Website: lowes
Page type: account-selection
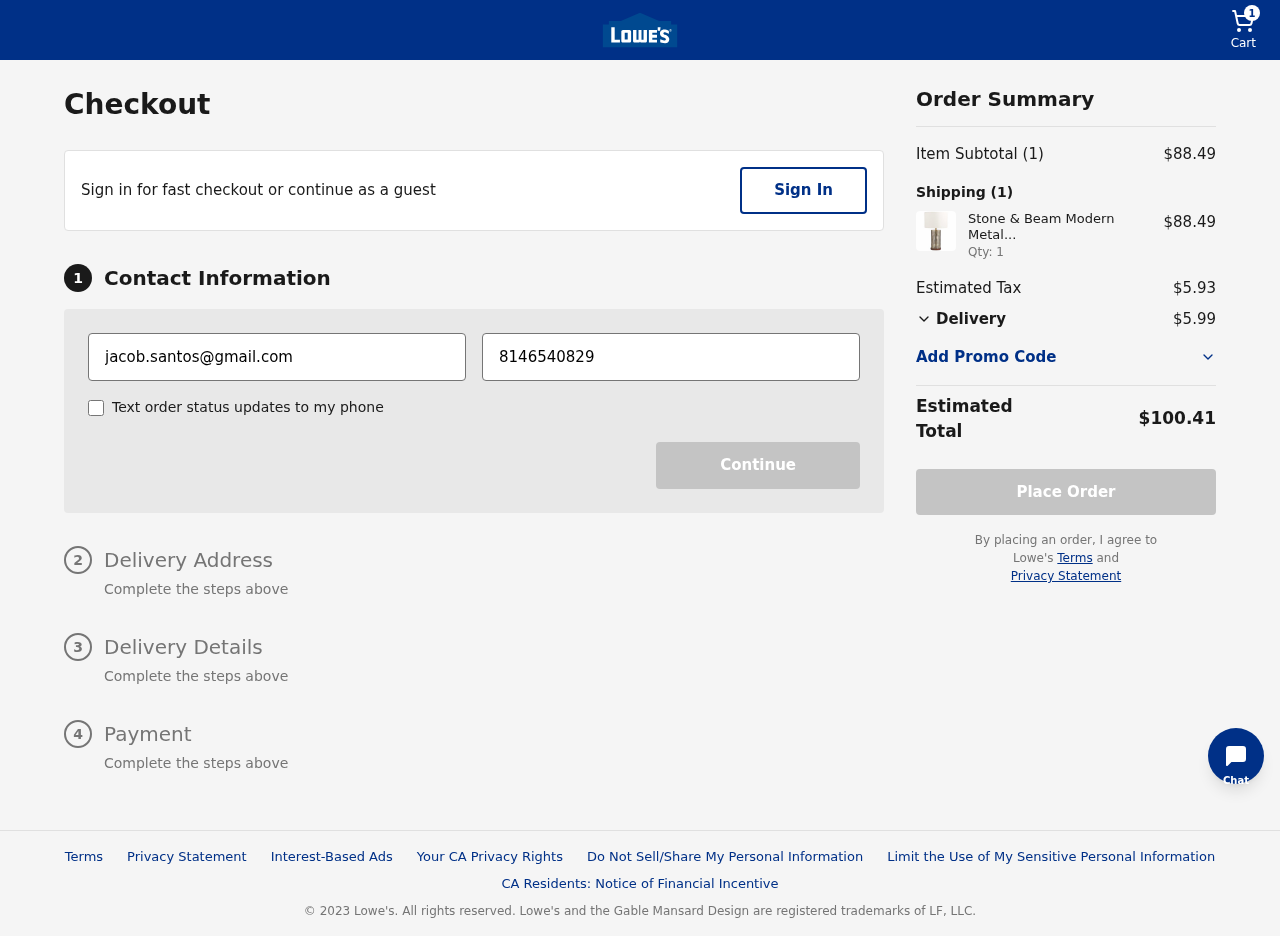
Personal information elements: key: PII_EMAIL
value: jacob.santos@gmail.com
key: PII_PHONE
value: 8146540829
Product elements: key: PRODUCT1_NAME
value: Stone & Beam Modern Metal Table Lamp, 23"H, Antique Brass
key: PRODUCT1_PRICE
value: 88.49
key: PRODUCT1_QUANTITY
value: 1
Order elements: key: ORDER_NUM_ITEMS
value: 1
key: ORDER_SUBTOTAL
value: $88.49
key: ORDER_TAX
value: $5.93
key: ORDER_SHIPPING_COST
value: $5.99
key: ORDER_TOTAL
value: $100.41